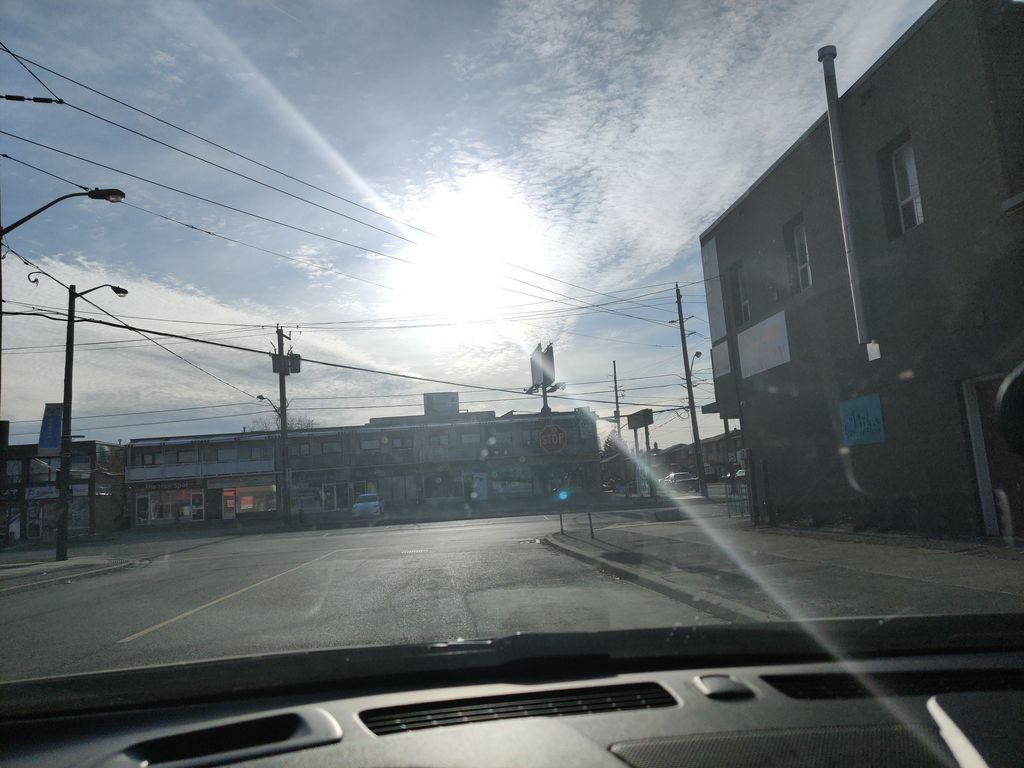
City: toronto